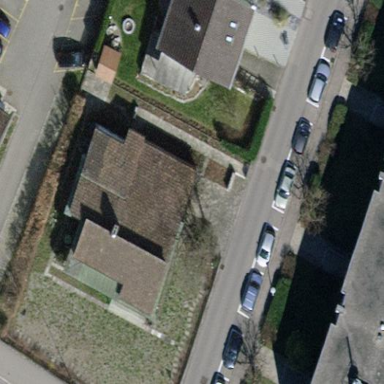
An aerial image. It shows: Detached building.